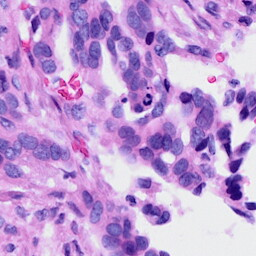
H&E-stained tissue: Ovarian